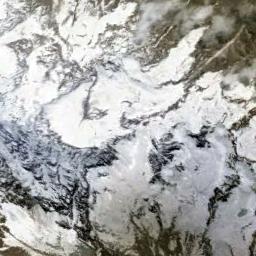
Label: snowberg